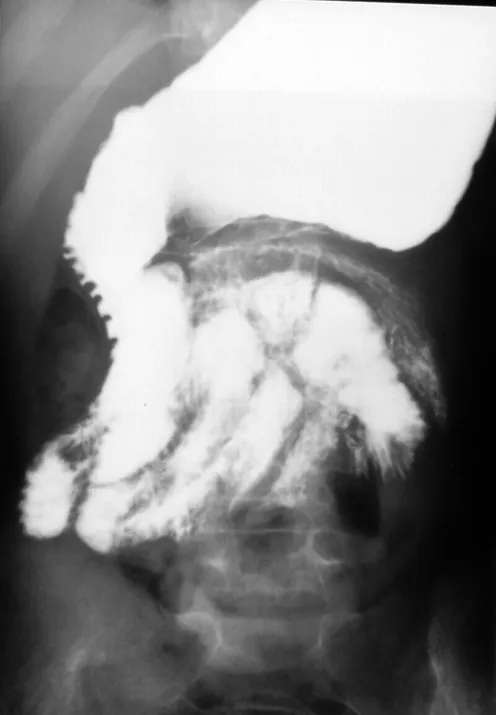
BMFT image shows adherent small bowel loops clumped in the central abdomen.
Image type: radiology (x_ray)